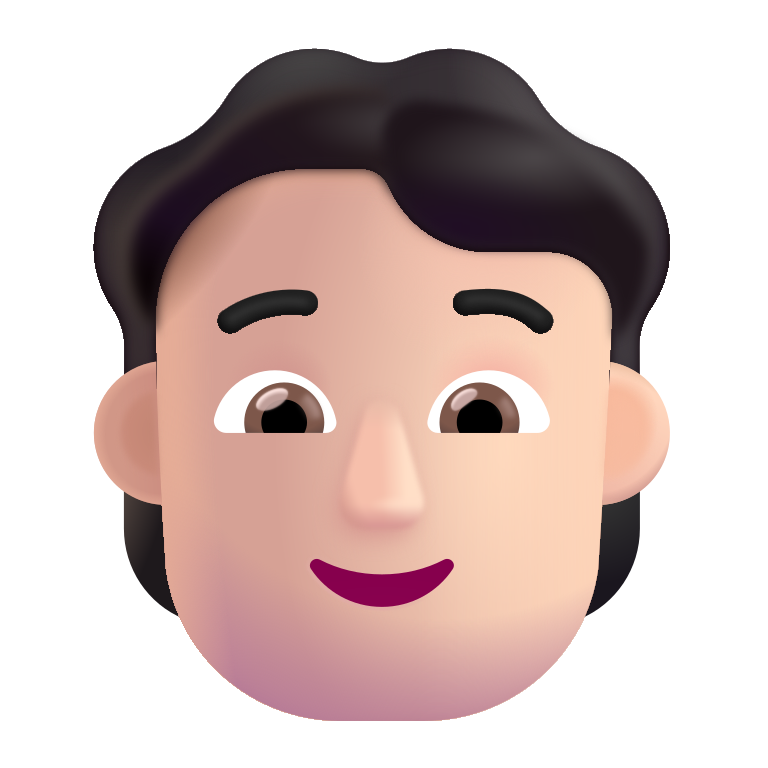
person color light